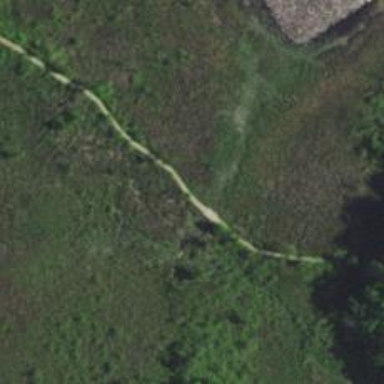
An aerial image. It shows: Path on bridge with excellent trail visibility.